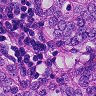
Metastatic tissue present: yes